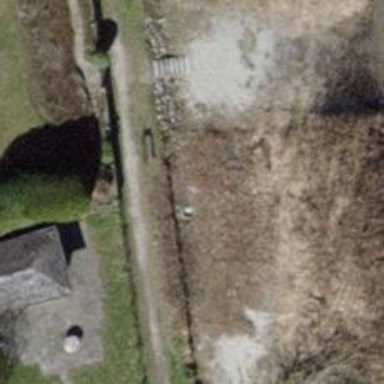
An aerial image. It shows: Bench for seating.